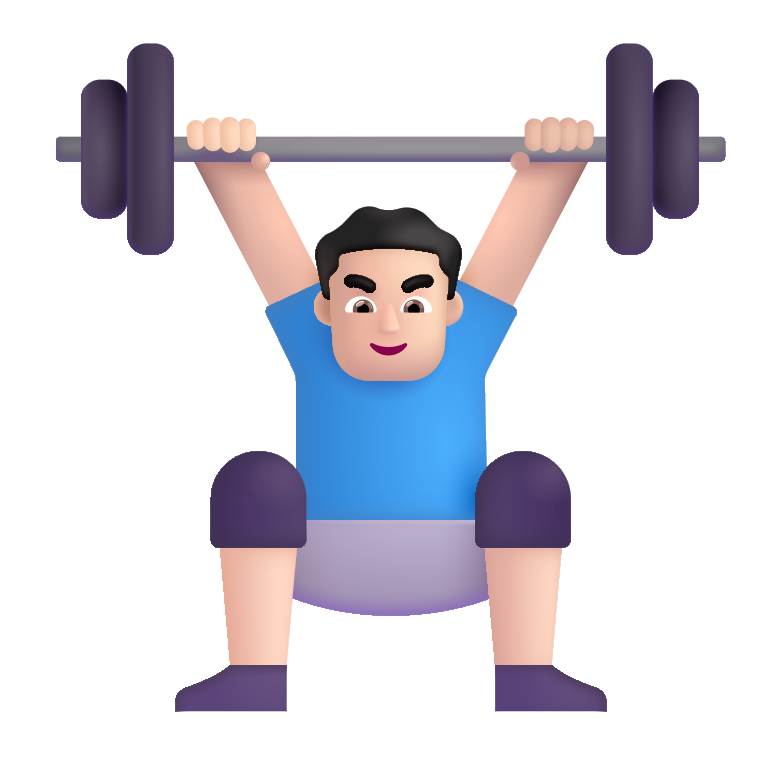
man lifting weights color light